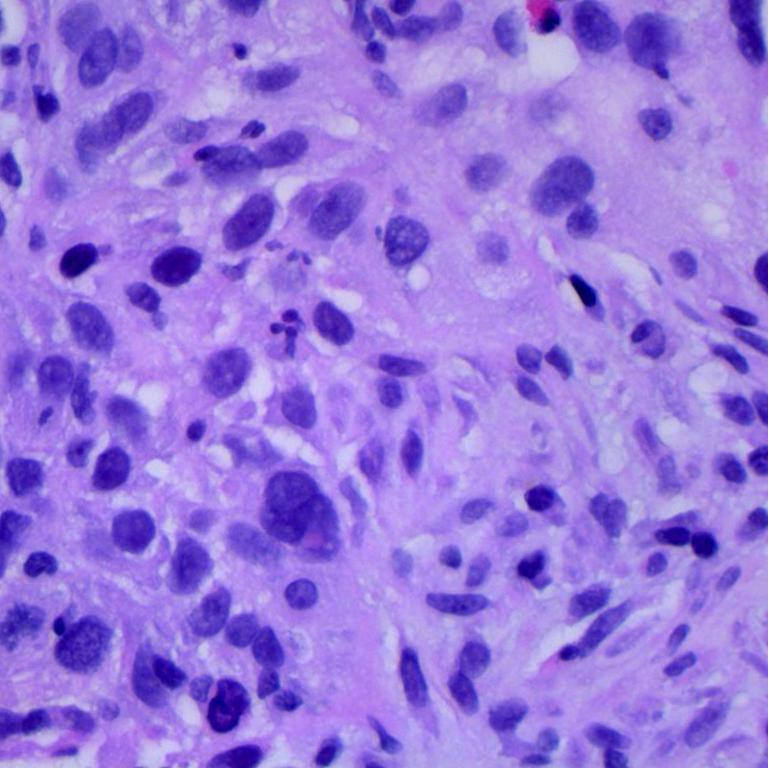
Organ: lung
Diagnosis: squamous carcinomas